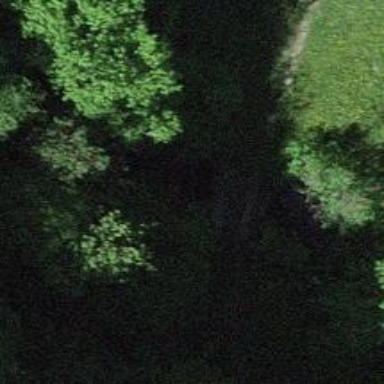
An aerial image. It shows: Dirt track road crossing bridge.